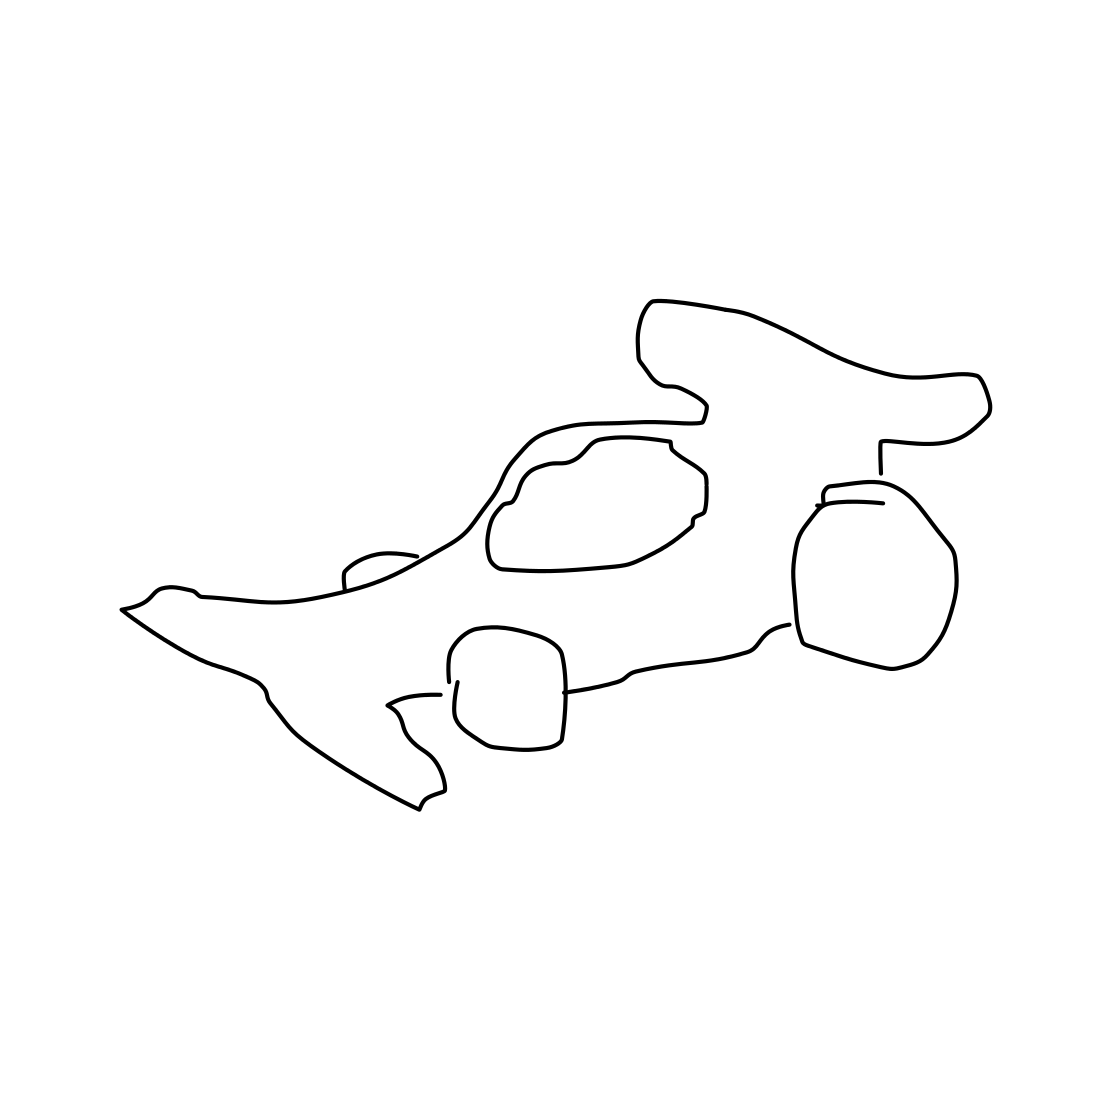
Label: race car